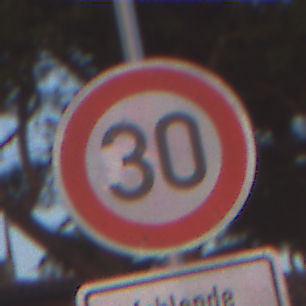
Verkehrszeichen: Geschwindigkeit30
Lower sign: HinweiseAufGefahrenDurchVerbaleAngabe7
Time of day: SunriseSunset
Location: Outdoor (Urban)
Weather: Clear
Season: NotSpecified
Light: Natural